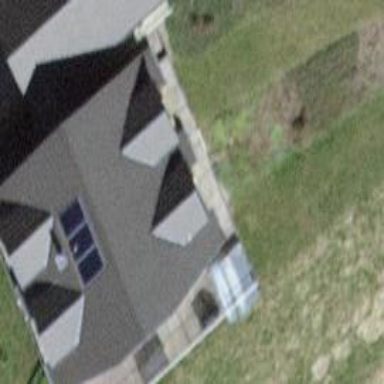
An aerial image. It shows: Simple and straightforward house.